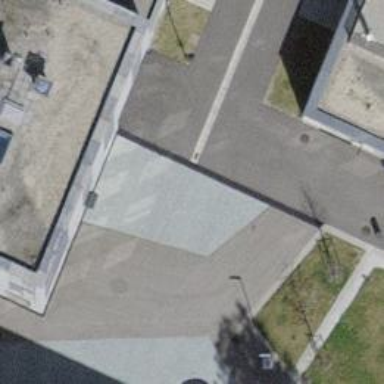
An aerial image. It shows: Concrete footway.